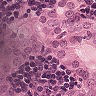
Metastatic tissue present: yes